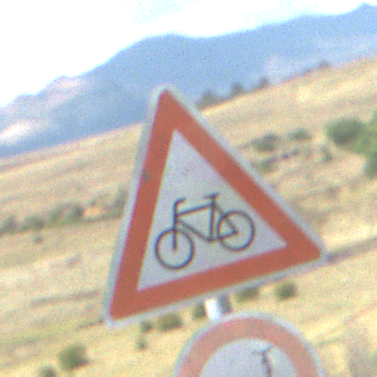
Verkehrszeichen: RadverkehrRechts
Zusatzzeichen unten: VerbotUeberholenEinspurigeFahrzeuge
Umgebung: Outdoor, Nature
Tageszeit: Midday
Wetter: PartlyCloudy
Licht: Natural
Jahreszeit: NotSpecified
Kontrast: HighContrast